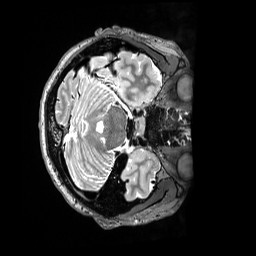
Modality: T2w
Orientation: axial
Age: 28
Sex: male
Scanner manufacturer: siemens
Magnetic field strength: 3 T
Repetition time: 3.2 s
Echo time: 0.564 s